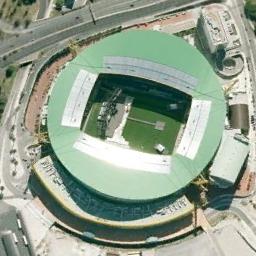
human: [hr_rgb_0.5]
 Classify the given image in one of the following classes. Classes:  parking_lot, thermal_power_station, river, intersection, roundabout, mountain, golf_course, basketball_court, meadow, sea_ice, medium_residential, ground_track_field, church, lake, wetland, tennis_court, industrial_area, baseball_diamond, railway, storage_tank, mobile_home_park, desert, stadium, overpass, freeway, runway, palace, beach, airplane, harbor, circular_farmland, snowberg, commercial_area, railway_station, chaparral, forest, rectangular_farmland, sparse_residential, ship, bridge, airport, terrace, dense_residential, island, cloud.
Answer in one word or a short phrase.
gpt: stadium